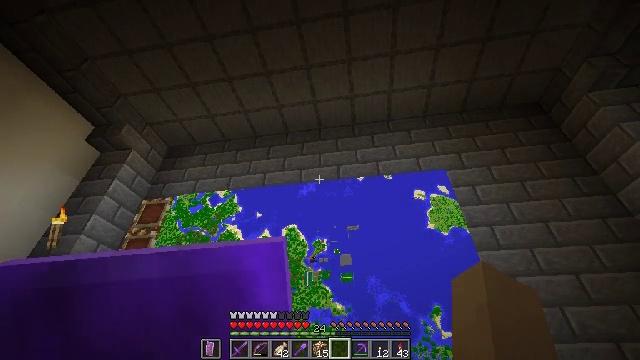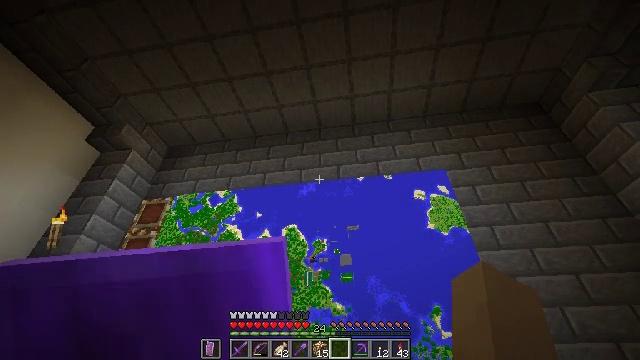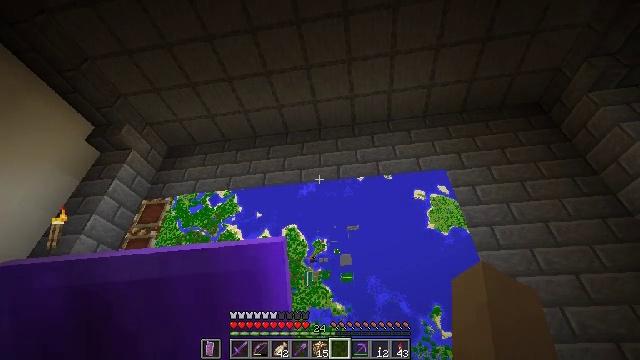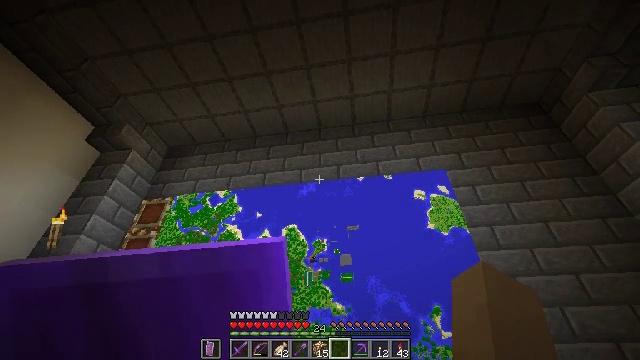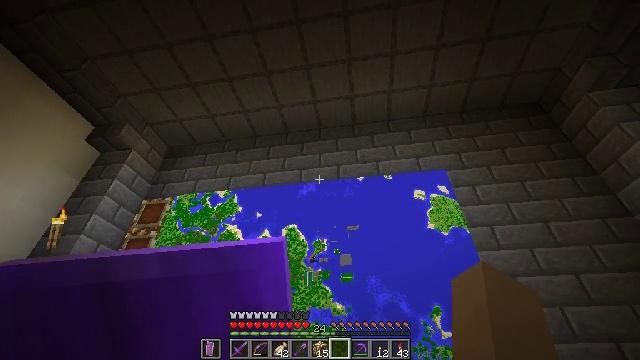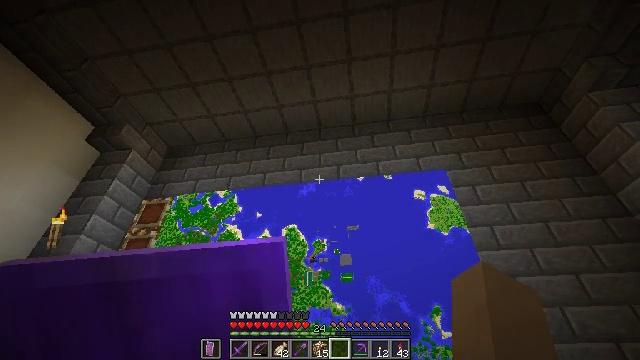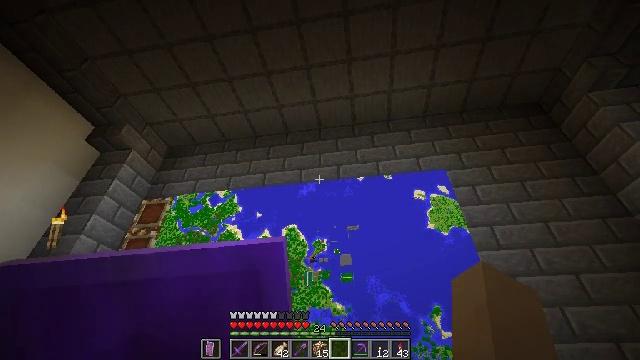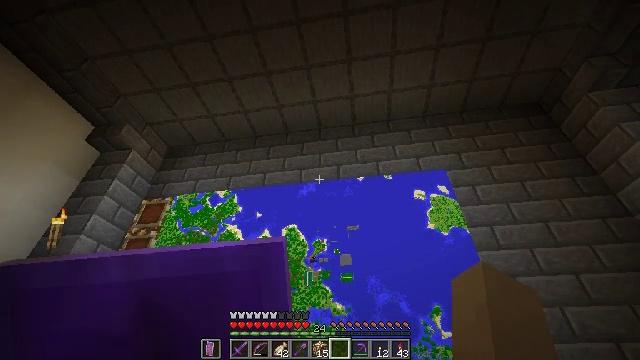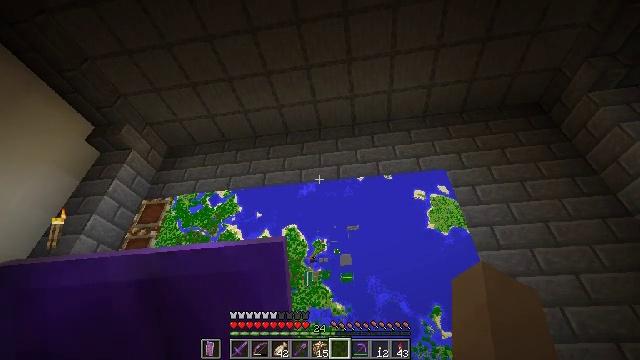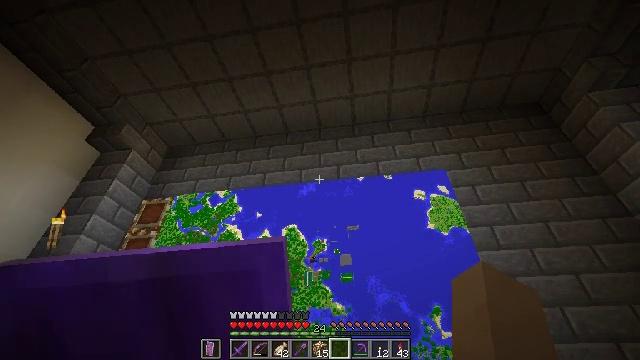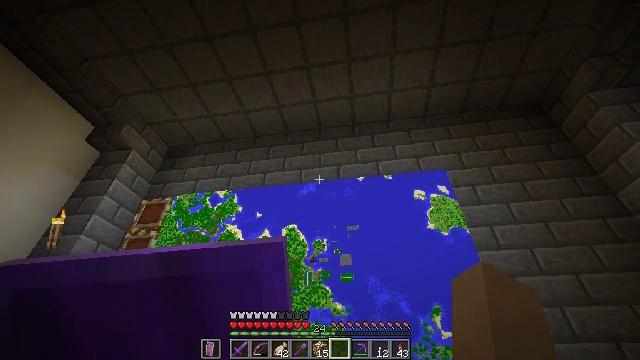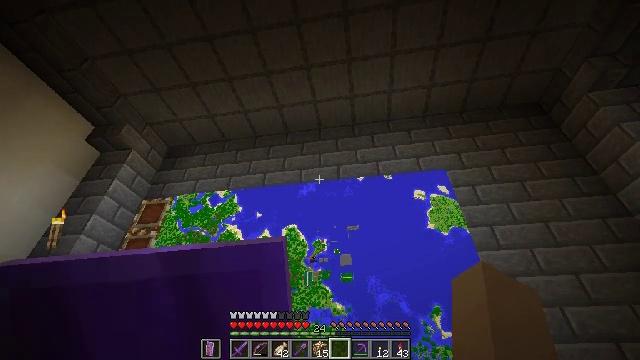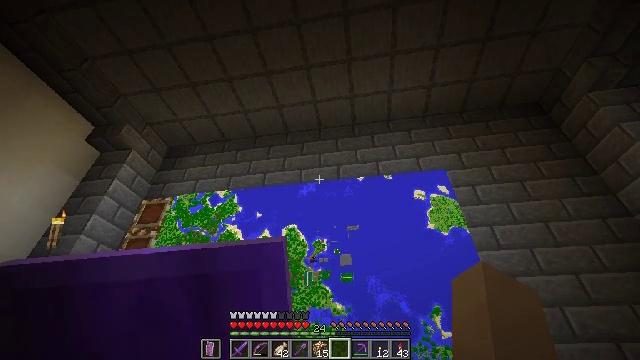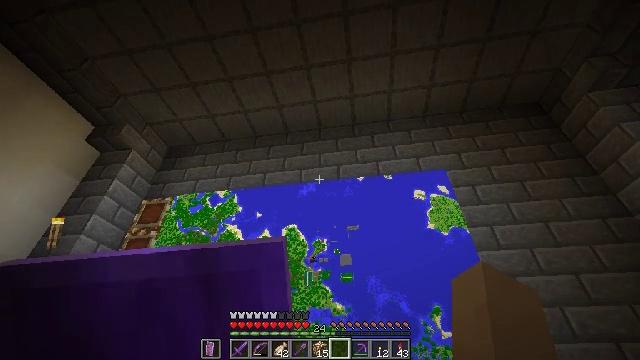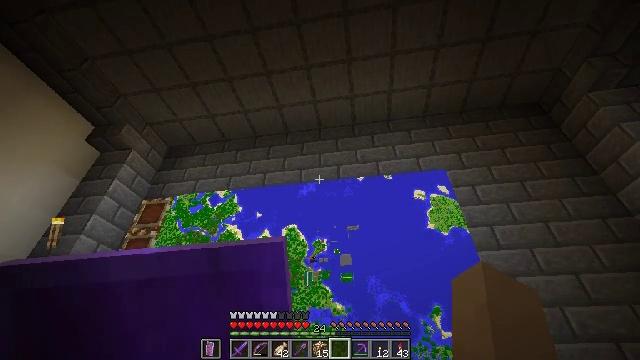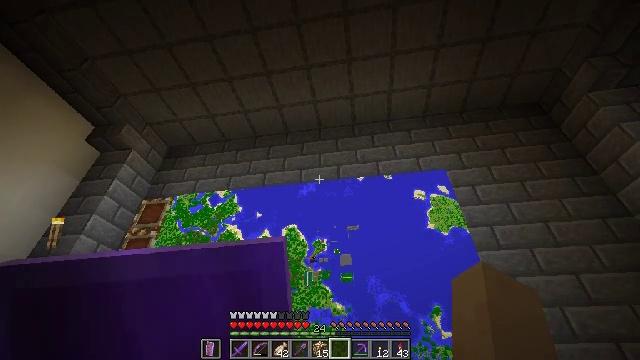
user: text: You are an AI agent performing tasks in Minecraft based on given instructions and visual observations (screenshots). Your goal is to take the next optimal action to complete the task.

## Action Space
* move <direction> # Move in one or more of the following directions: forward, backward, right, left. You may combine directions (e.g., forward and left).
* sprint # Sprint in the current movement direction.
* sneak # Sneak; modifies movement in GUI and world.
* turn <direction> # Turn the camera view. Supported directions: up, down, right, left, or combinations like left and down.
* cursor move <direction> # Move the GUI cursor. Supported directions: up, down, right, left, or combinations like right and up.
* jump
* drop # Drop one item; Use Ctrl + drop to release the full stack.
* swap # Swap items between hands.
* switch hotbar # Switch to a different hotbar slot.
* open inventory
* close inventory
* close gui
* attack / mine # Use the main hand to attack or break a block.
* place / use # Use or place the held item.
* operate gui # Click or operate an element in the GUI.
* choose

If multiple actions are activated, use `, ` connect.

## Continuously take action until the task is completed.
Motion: motion action
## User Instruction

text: Make smooth stone by smelting regular stone.
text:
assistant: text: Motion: no_op
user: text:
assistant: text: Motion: no_op
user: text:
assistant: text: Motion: no_op
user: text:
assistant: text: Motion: no_op
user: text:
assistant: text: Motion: no_op
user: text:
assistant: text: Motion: no_op
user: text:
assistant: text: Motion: no_op
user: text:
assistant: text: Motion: no_op
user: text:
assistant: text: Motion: no_op
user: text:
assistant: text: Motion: no_op
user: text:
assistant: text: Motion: no_op
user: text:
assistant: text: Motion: no_op
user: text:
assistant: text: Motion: no_op
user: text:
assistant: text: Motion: no_op
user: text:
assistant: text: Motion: no_op
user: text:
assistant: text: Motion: no_op
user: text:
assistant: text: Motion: no_op
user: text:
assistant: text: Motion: no_op
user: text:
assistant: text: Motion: no_op
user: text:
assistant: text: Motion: no_op
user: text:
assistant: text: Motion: no_op
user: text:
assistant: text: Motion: no_op
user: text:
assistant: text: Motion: no_op
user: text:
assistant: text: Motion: no_op
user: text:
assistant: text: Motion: no_op
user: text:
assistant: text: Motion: no_op
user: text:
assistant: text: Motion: no_op
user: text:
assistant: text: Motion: no_op
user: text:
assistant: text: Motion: no_op
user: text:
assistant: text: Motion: no_op